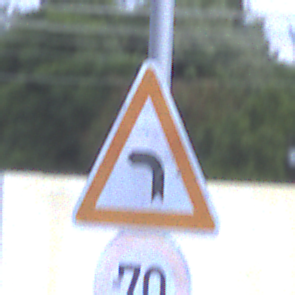
Verkehrszeichen: KurveLinks
Zusatzzeichen unten: Geschwindigkeit70
Umgebung: Outdoor, Suburban
Tageszeit: SunriseSunset
Wetter: PartlyCloudy
Licht: Natural
Jahreszeit: NotSpecified
Kontrast: LowContrast